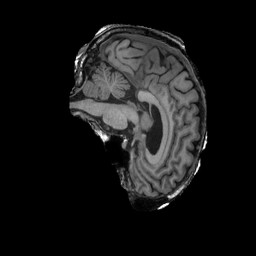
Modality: T1w
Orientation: sagittal
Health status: ill
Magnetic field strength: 3 T